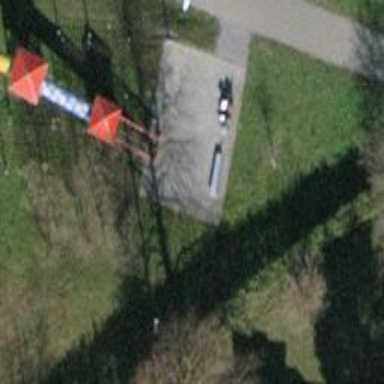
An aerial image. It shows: Bench.